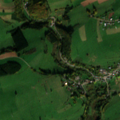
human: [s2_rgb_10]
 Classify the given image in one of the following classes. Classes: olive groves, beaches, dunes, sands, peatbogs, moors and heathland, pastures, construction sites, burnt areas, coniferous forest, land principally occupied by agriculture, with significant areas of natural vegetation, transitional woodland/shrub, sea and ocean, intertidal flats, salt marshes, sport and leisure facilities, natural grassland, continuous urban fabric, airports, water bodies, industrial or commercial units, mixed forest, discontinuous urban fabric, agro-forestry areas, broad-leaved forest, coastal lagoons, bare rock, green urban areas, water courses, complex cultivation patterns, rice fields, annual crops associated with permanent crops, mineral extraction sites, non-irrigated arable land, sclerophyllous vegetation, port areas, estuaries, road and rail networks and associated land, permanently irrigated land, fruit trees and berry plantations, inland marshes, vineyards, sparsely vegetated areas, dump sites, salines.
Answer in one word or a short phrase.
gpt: discontinuous urban fabric, pastures, complex cultivation patterns, land principally occupied by agriculture, with significant areas of natural vegetation, mixed forest